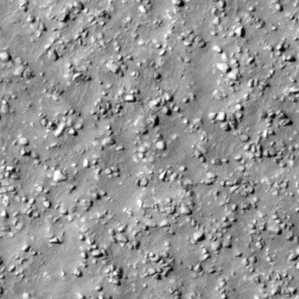
Label: non_frost